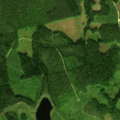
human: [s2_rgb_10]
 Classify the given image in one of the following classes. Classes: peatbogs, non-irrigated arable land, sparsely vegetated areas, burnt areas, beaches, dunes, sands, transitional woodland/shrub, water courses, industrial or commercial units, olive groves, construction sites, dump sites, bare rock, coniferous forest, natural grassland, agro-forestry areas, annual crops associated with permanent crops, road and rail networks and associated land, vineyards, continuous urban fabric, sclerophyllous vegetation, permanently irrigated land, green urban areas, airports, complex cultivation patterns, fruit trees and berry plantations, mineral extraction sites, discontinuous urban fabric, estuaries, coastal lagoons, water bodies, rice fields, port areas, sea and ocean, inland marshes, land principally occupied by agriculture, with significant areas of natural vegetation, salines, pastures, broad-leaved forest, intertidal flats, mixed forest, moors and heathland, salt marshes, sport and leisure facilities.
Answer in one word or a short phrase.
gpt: coniferous forest, transitional woodland/shrub